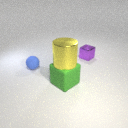
small purple metal cube to the right of small blue rubber sphere